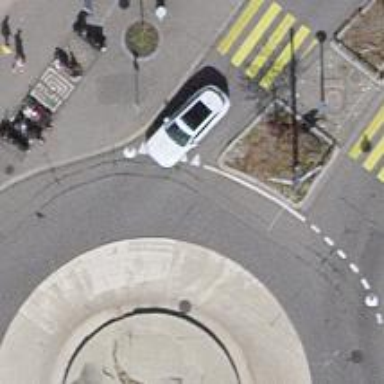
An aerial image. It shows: Tertiary road with asphalt surface leading to roundabout. The road has trolley wires.